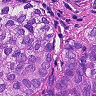
Metastatic tissue present: yes